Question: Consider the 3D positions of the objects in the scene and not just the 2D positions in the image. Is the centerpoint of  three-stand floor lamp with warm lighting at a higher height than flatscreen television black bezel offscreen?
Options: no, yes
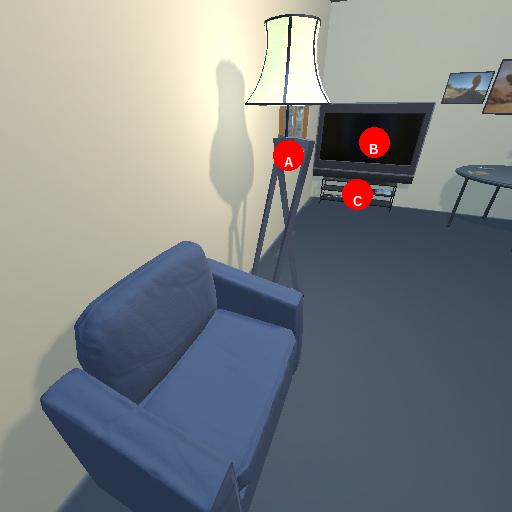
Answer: no